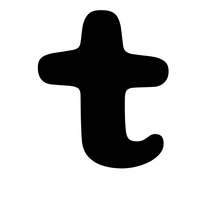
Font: Gluten_SemiBold